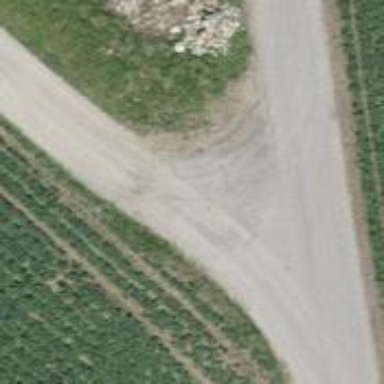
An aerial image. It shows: Fine gravel service road.